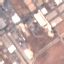
Land use / land cover: Industrial